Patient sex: F
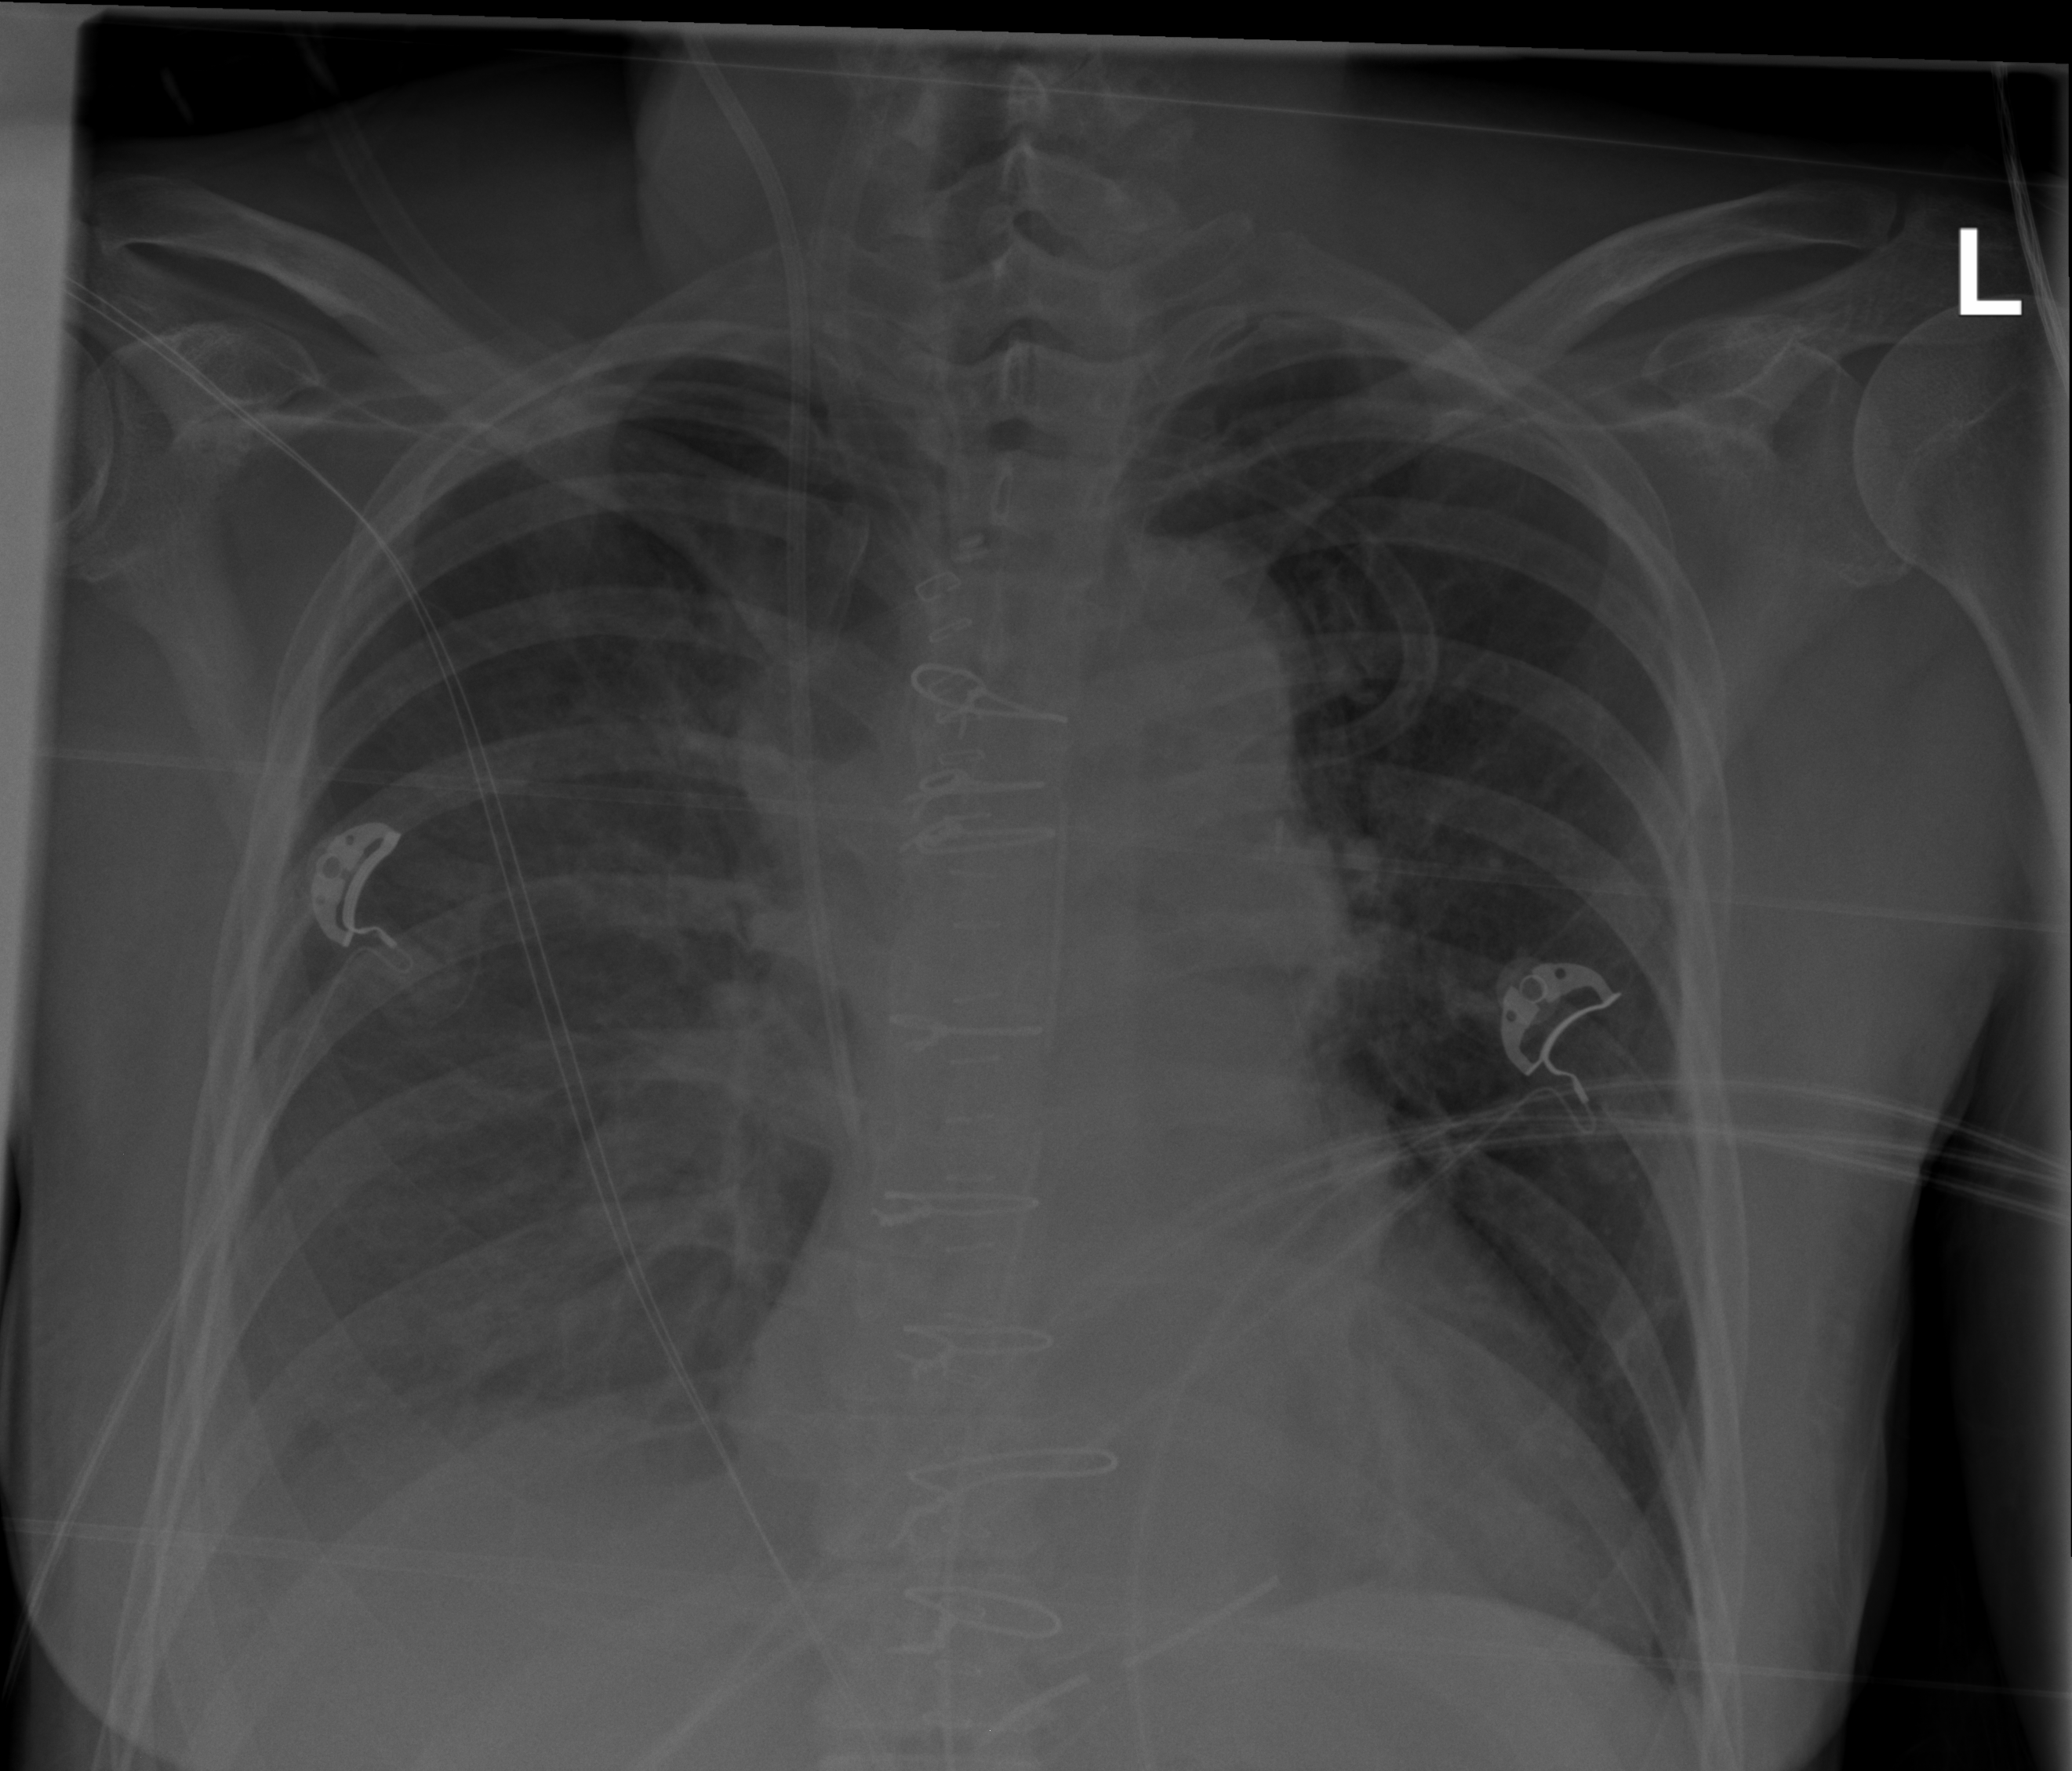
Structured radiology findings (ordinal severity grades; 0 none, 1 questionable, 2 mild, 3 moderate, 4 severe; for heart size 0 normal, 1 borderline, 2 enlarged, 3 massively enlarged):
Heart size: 0
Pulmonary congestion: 0
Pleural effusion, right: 2
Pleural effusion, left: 0
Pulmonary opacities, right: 0
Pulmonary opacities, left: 0
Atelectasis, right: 2
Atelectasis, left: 0